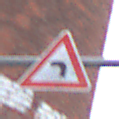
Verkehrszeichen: KurveLinks
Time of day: MorningAfternoon
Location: Outdoor (Suburban)
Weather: Overcast
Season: NotSpecified
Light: Natural